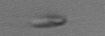
Label: flagellate_morphotype3